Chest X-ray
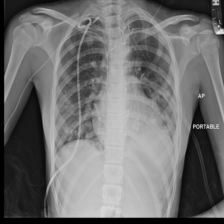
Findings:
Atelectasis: positive
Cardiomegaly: negative
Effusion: negative
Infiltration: positive
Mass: negative
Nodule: positive
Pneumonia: negative
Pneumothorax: positive
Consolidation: negative
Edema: negative
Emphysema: negative
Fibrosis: negative
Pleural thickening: negative
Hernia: negative